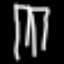
Label: pants